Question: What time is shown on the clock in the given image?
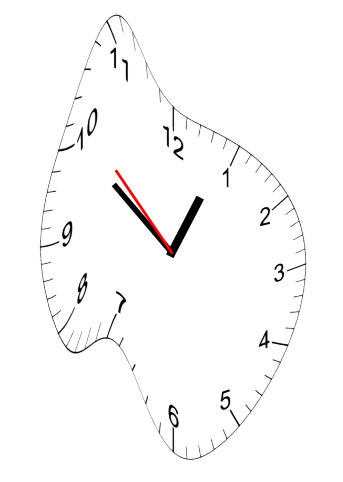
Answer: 12:50:52